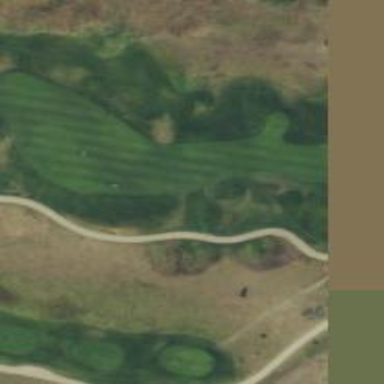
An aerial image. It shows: Golf hole.